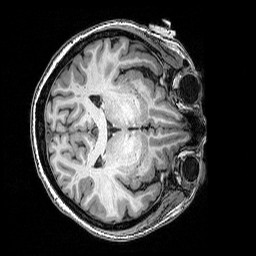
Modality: T1w
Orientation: axial
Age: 50
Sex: female
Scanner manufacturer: siemens
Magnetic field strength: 3 T
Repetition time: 2.53 s
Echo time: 0.0035 s